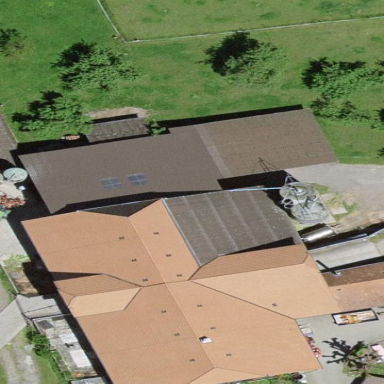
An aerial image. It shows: Farm building.